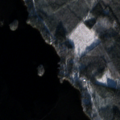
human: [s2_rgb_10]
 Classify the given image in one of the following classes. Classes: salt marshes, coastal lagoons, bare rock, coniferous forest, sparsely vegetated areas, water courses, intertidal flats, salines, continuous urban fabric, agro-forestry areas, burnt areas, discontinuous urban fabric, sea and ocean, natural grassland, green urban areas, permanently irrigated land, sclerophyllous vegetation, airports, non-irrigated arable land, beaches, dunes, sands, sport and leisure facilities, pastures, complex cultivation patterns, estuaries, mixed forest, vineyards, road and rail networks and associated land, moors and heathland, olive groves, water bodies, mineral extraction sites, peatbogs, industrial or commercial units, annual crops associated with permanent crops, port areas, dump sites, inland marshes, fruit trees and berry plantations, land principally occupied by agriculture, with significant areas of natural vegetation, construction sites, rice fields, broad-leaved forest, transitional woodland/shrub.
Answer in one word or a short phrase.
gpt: mixed forest, water bodies